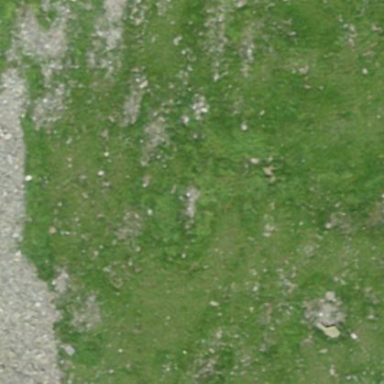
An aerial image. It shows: Vast expanse of grassland.